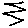
Label: zigzag